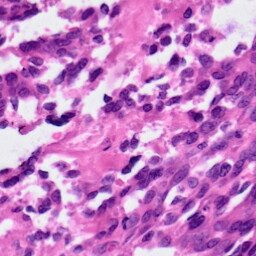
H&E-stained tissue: Ovarian